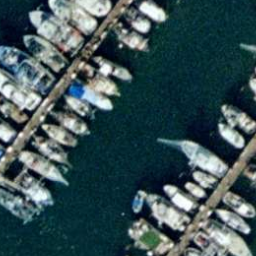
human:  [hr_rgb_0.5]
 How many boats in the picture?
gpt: about twenty-eight